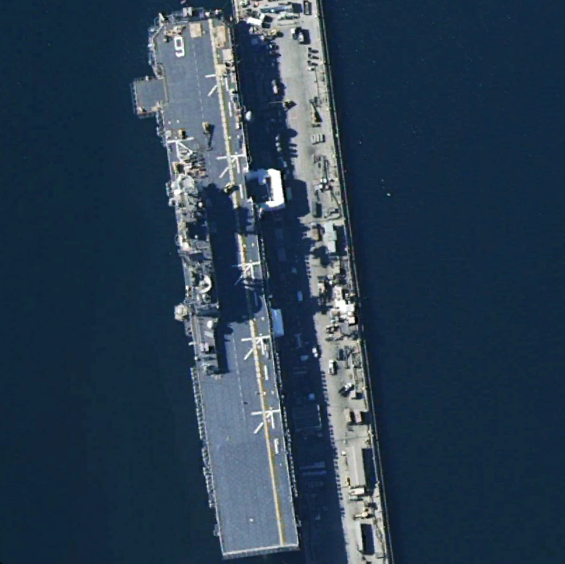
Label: assault